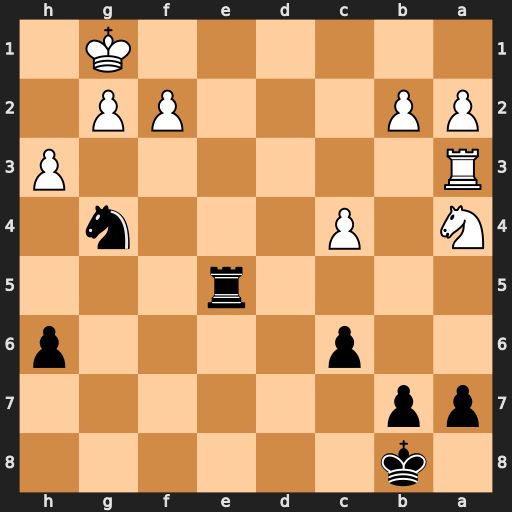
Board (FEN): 1k6/pp6/2p4p/4r3/N1P3n1/R6P/PP3PP1/6K1
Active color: b
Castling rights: -
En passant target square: -
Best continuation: Re1#